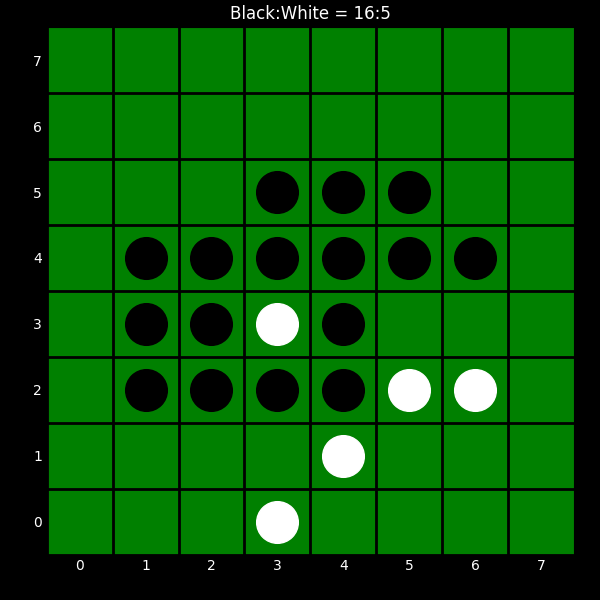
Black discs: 16
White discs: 5